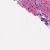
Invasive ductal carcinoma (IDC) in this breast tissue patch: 0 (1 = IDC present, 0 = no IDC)